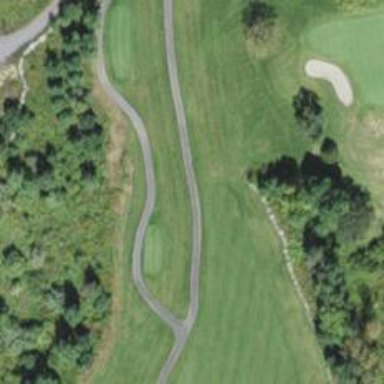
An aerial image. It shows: Asphalt service road used as golf cart path.